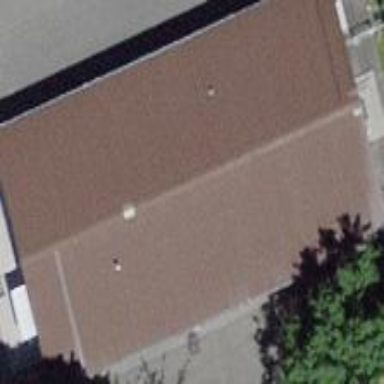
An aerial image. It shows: School building with gabled roof.